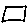
Label: square